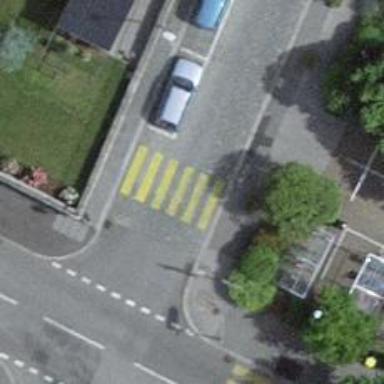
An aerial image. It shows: Zebra crossing on the road.